Question: I am new to R, having just recently taken it up.
I have generated a plot, shown with two separate lines of data which is linked here:

My current code for the graph is:
'''
ggplot(Stats, aes(x=Well))+
geom_line(aes(y=Historic.Mean, colour="red", group="red"))+
geom_line(aes(y=Recent.Mean, colour="blue", group="blue"))+
labs(x="Well", y="Water Level (m)", title="Historic vs Recent Well Levels")+
scale_fill_discrete(name= "Means", labels= c("Historic", "Recent"))+
theme(axis.text.x=element_text(angle=90))
'''
Running this code, generated the plot previously shown, but has not updated the legend title and labels appropriately for some reason.
I have also tried including fill= "legend title" in the labs section instead of the "scale_fill_discrete" which has not worked.
Any help?
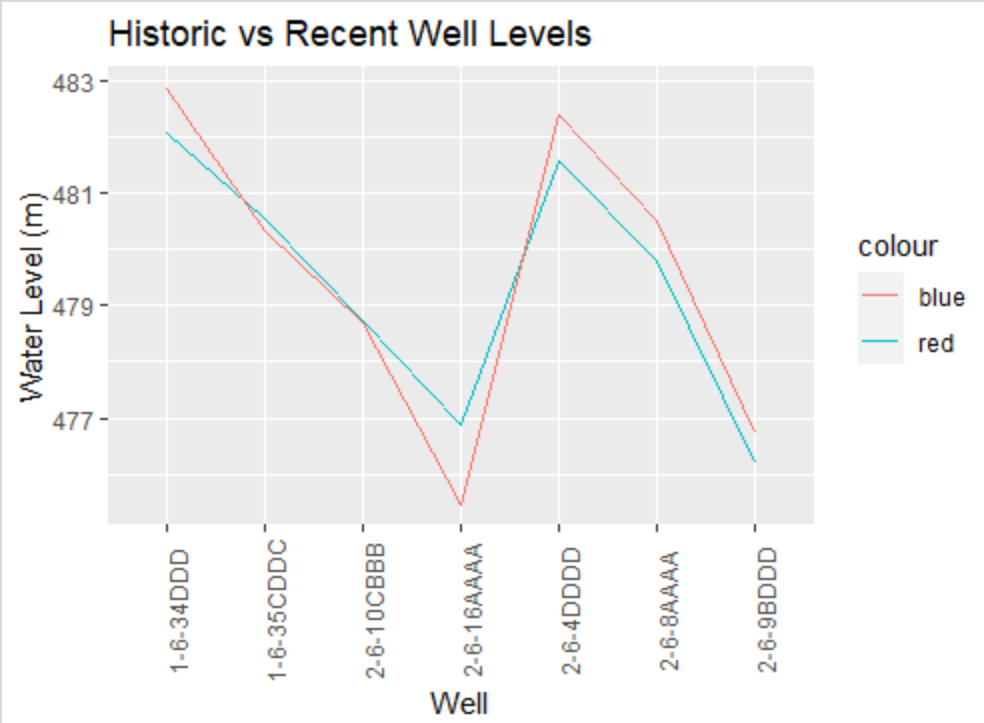
Answer: You accidentally selected 'fill' when you are actually using 'colour'. The plot therefore provides labels for a 'fill' element, however since such does not exist, nothing appears to happen. Change 'scale_fill_discrete' to 'scale_colour_discrete'.